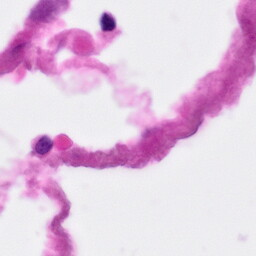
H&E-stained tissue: Pancreatic